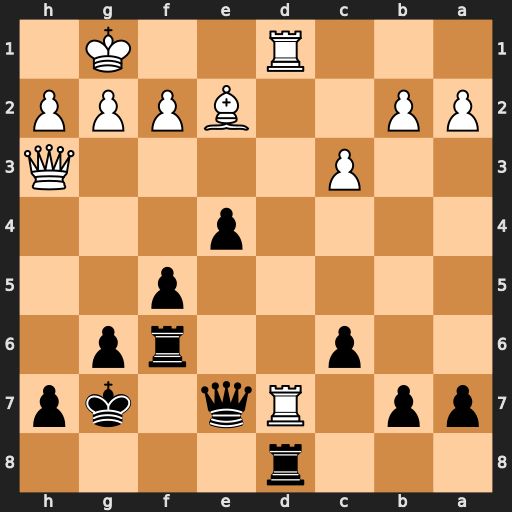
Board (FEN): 3r4/pp1Rq1kp/2p2rp1/5p2/4p3/2P4Q/PP2BPPP/3R2K1
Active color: b
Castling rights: -
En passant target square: -
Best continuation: Rxd7 Rxd7 Qxd7